Field crop: maize
Growth stage: 2
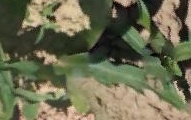
Species: maize